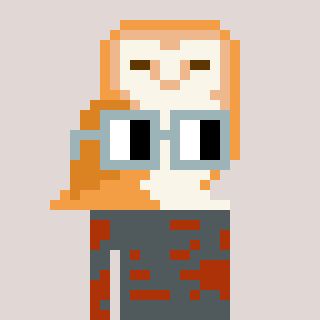
a pixel art character with square dark gray glasses, a owl-shaped head and a hotbrown-colored body on a warm background